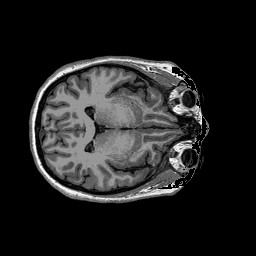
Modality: T1w
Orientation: coronal
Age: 30
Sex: female